Interaction volume radius: 10 \u00c5
Interaction volume height: 25 \u00c5
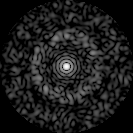
Disorder parameter: 0.8428